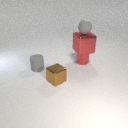
small gray rubber sphere above small red metal cylinder